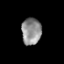
Tissue: prostate
Cell type: T cells
Senescence score: 0.3592
Nuclear area (px): 514
Mean DAPI intensity: 143.235